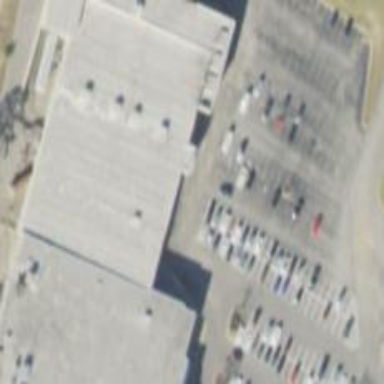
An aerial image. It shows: Parking space.